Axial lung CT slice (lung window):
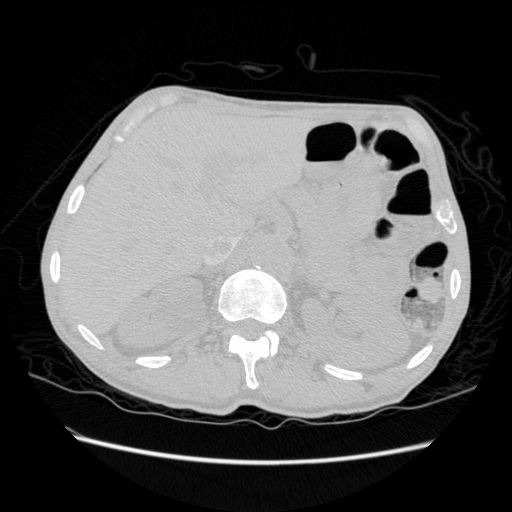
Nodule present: no